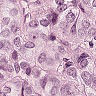
Metastatic tissue present: yes